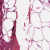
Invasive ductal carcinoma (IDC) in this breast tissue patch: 0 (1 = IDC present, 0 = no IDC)